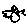
Label: bird